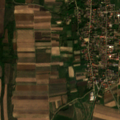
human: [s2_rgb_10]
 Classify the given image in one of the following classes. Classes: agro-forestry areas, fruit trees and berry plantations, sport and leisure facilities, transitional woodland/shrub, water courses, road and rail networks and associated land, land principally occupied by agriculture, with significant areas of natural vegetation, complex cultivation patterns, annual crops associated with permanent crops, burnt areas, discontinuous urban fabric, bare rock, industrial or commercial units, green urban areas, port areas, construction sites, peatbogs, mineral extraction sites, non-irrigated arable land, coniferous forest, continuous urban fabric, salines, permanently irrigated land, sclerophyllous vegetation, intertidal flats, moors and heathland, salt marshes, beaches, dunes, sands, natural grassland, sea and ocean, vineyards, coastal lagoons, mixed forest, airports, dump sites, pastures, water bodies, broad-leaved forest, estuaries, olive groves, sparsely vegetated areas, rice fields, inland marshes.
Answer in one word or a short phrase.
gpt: discontinuous urban fabric, non-irrigated arable land, complex cultivation patterns